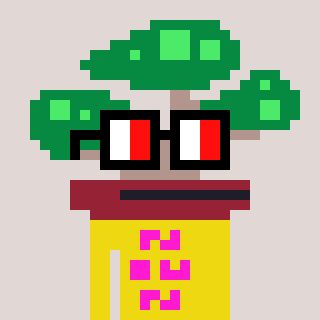
a pixel art character with square glasses with black frames and red eyes, a bonsai-shaped head and a yellow-colored body on a warm background